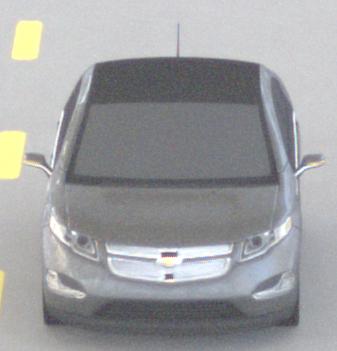
Make: Chevrolet
Model: Volt
Detailed model: Volt
Model produced from: 2011/11
Model produced until: 2014/08
Doors: 5
Color: gray
Road condition: dry road
Daytime: morning or afternoon
Contrast: low contrast